Question: How can I change a sprite's physics body programatically?
Here's what I'm doing:
'''
[mySprite removeFromParent];
mySprite.physicsBody = [MySprite body2];
// body setup
[myContainer addChild: mySprite];
'''
But somehow it just doesn't work. What am I doing wrong?
EDIT: Here's my hero character, he's composed of 3 bodies
1. feet - larger circle as a feet sensor
2. polygon - the one I want to flip horizontally
3. smaller circle - it is there pinned to the polygon so that the textures follow the other bodies

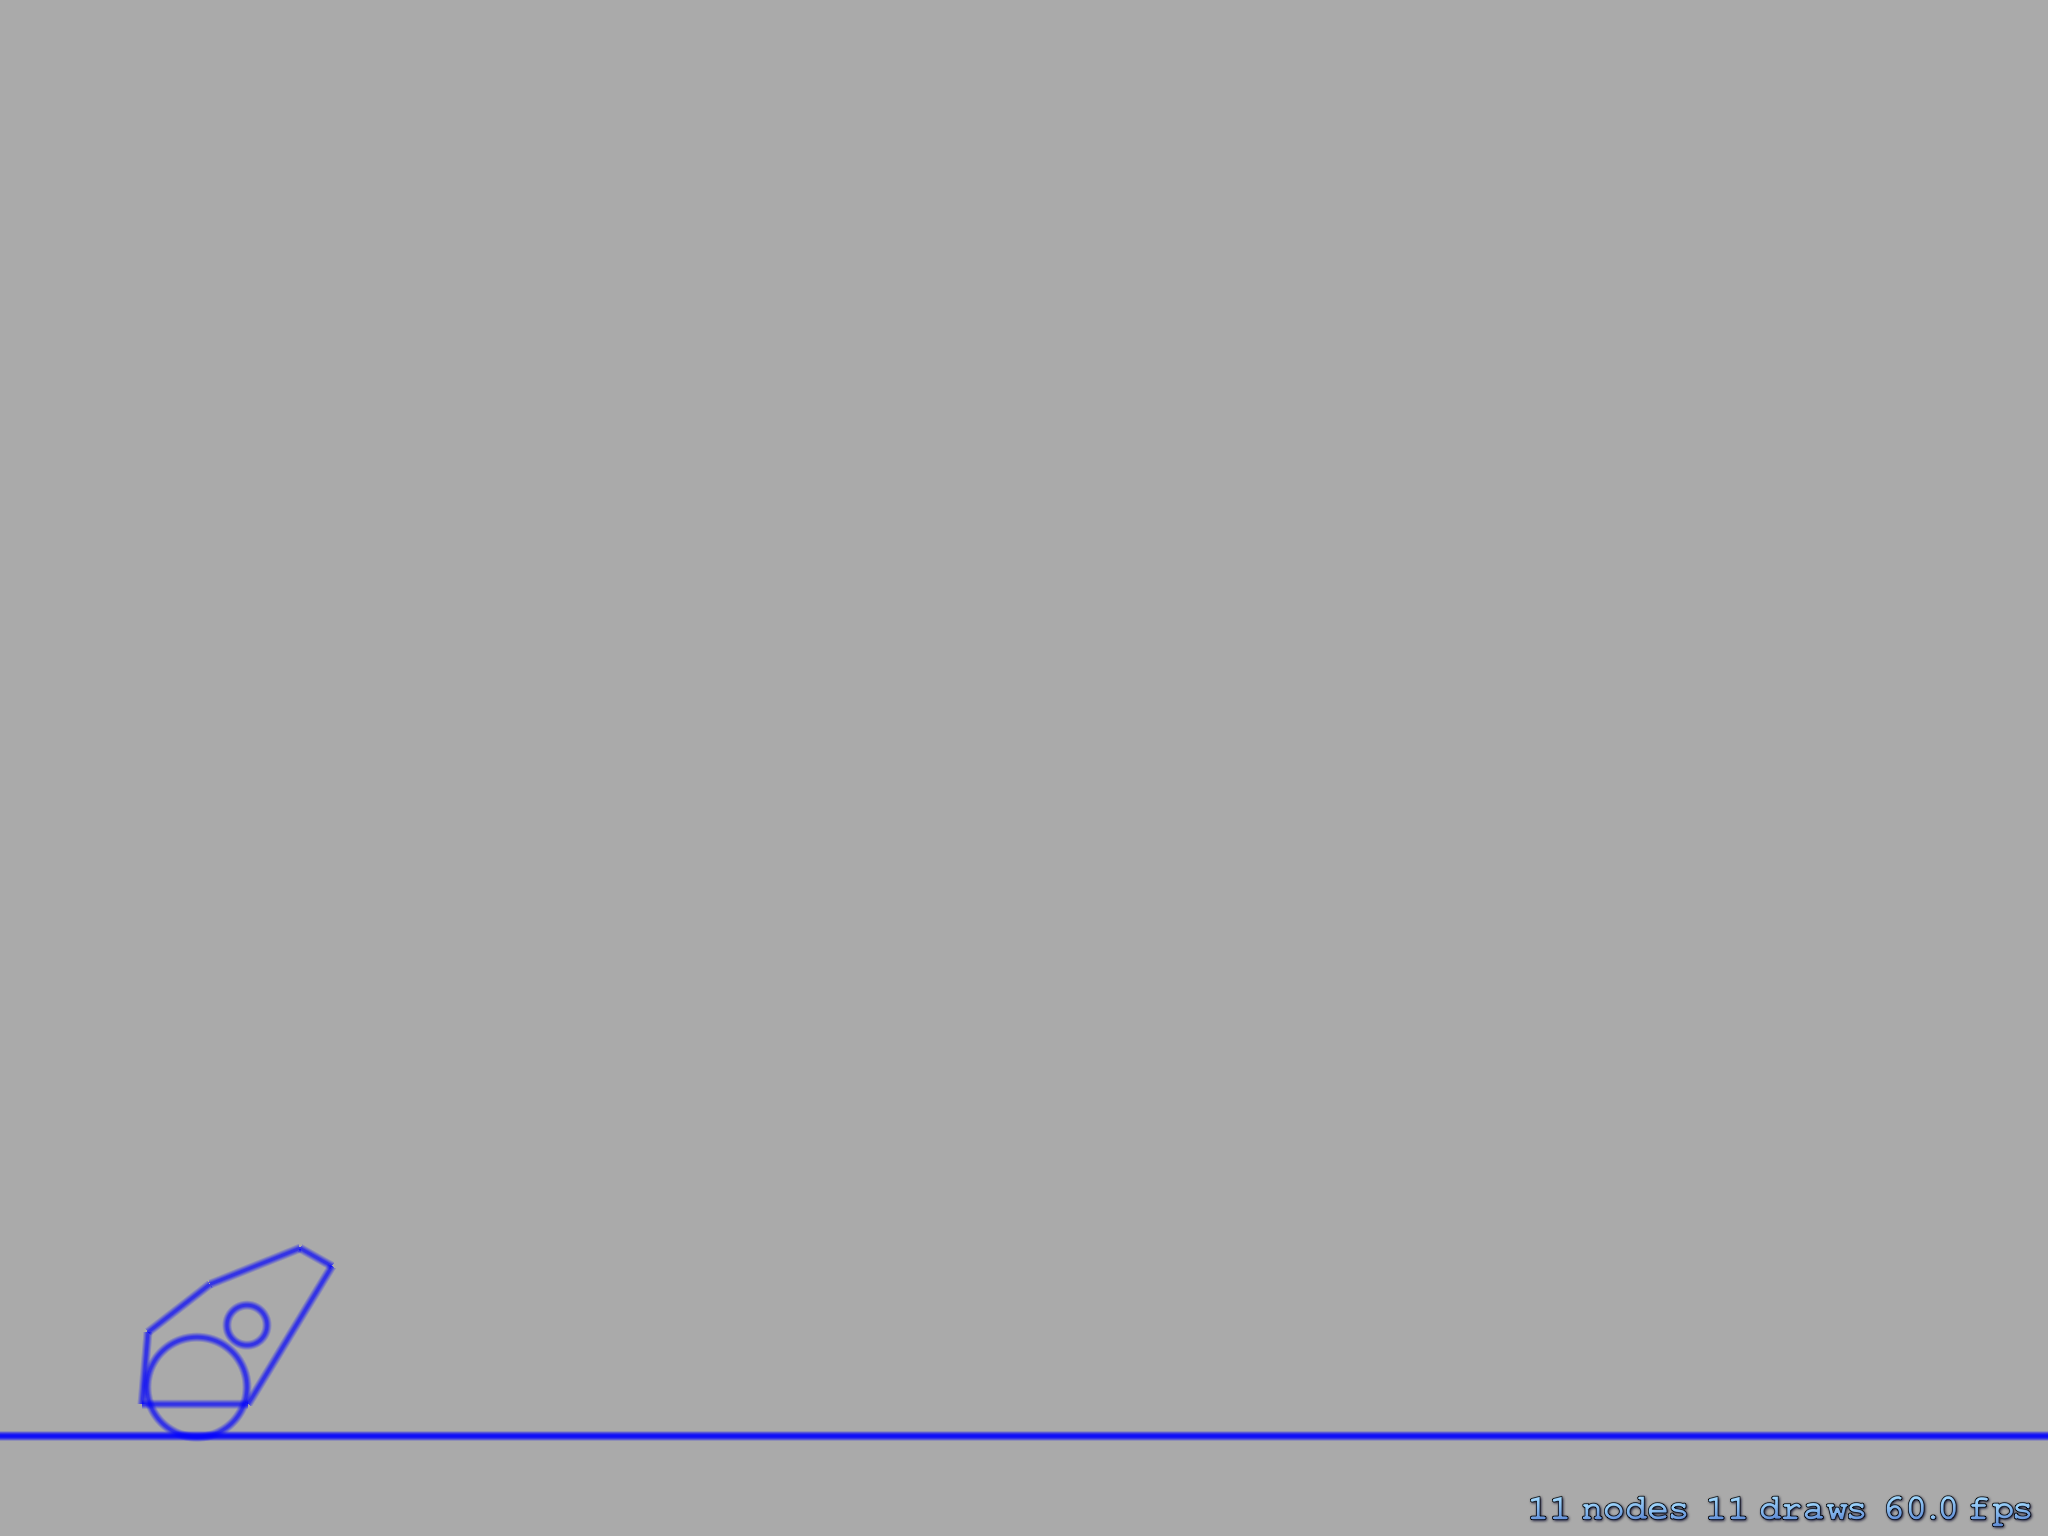
Answer: You can mirror the sprite like this :
'''
mySprite.xScale = -1; // assuming the scale desired is indeed 1.
'''
I believe that you can do the same with a SKShapeNode, so you can do the same with your physics body.